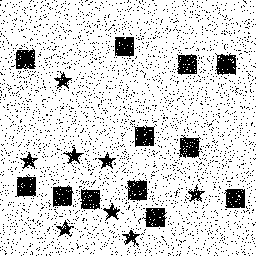
Squares: 12
Triangles: 0
Stars: 8
Total shapes: 20